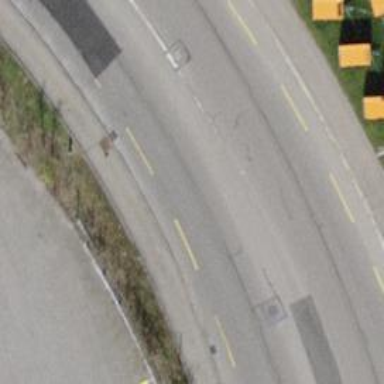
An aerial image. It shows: Tertiary road with designated cycle lane.